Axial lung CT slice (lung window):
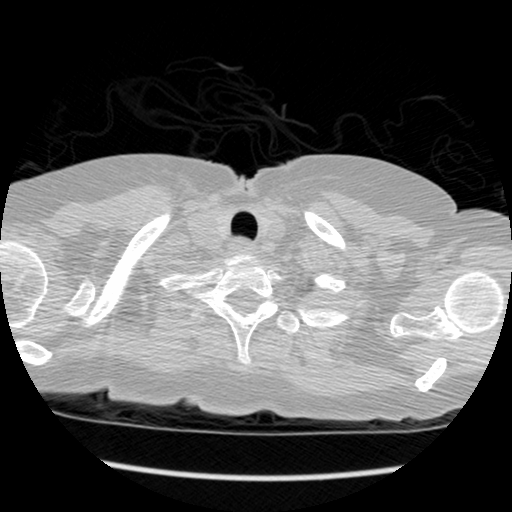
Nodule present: no